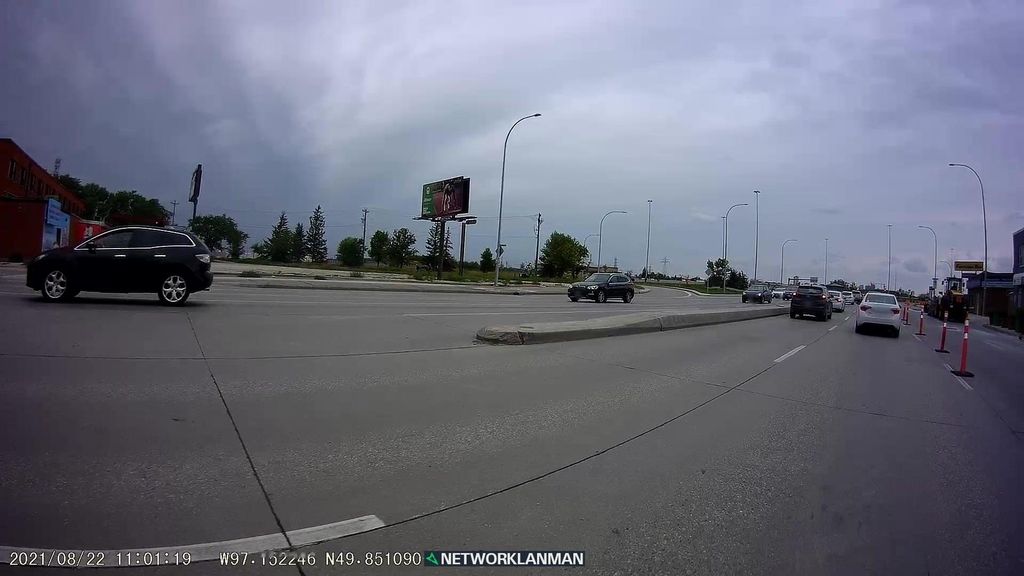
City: winnipeg